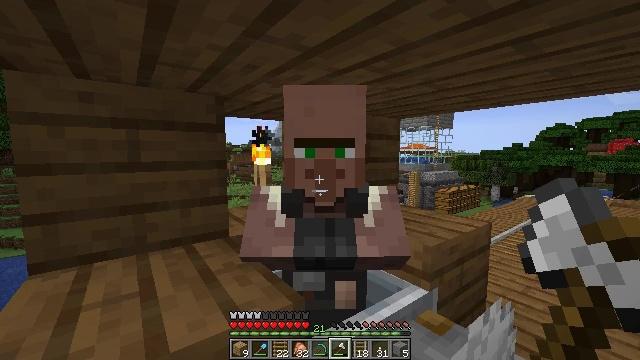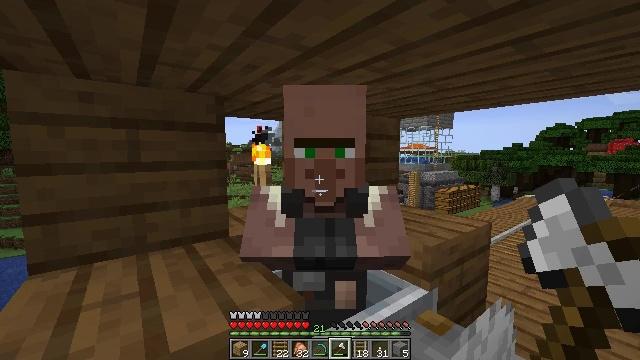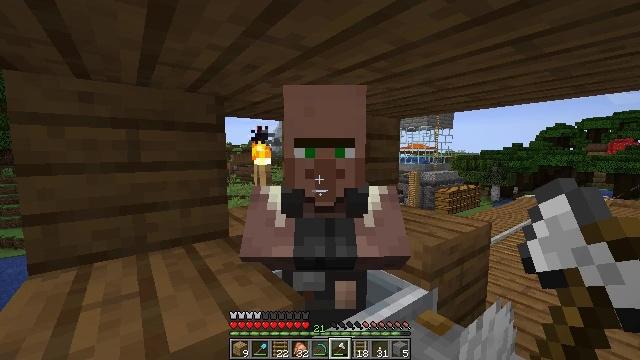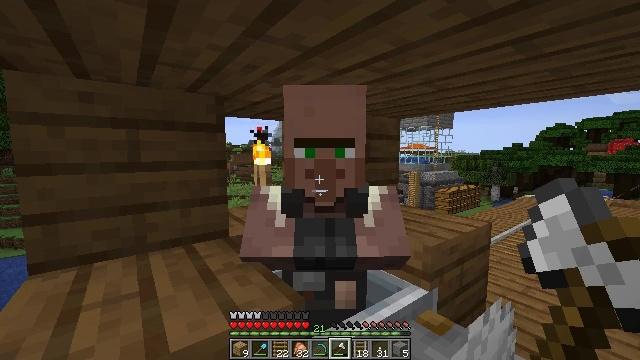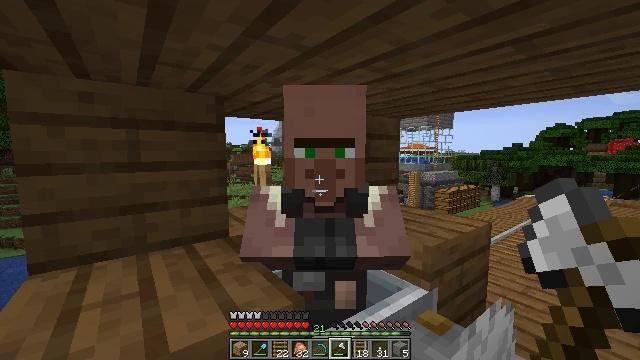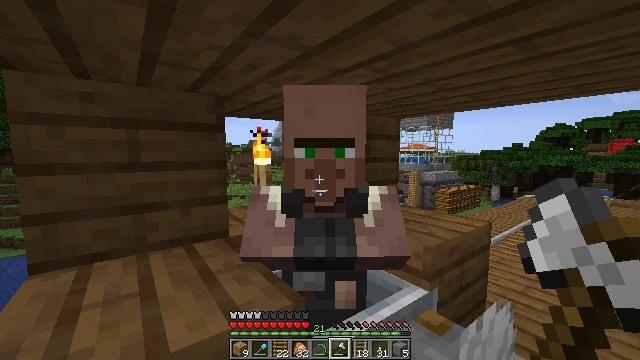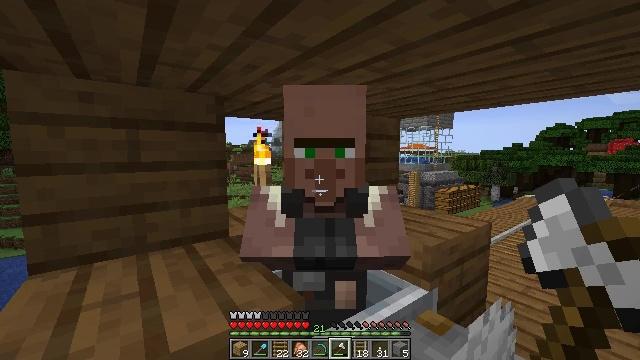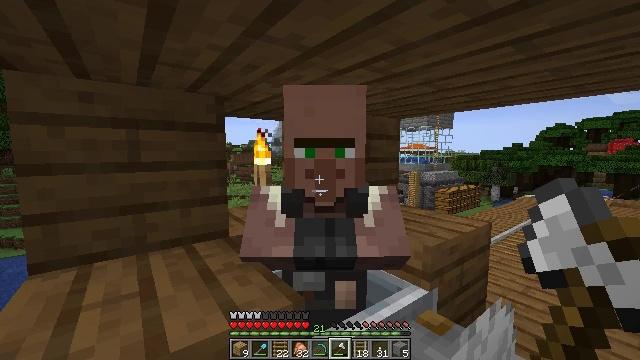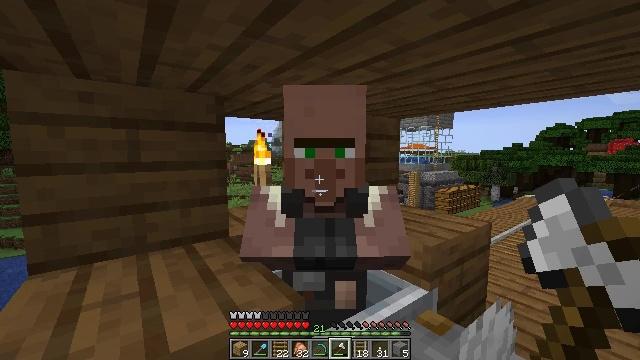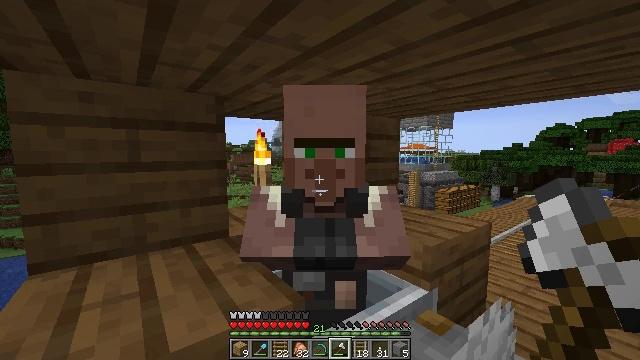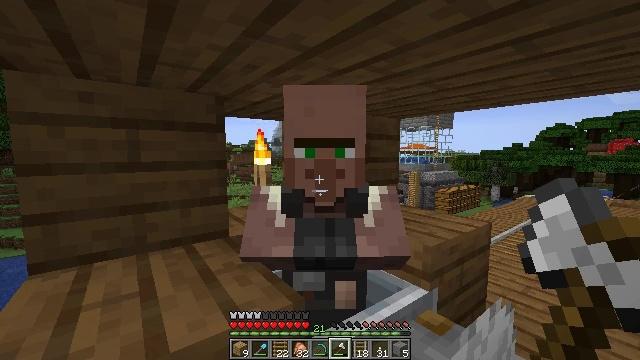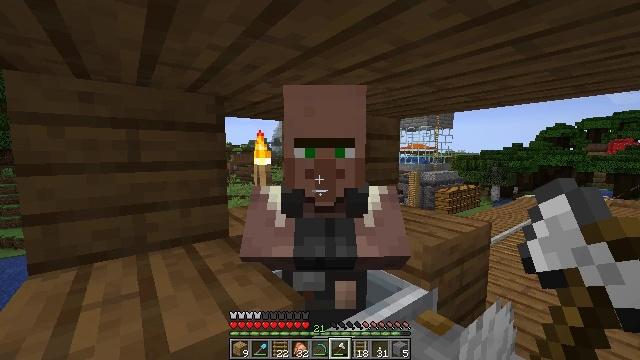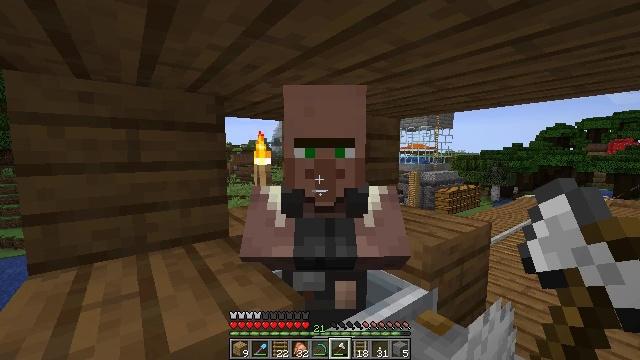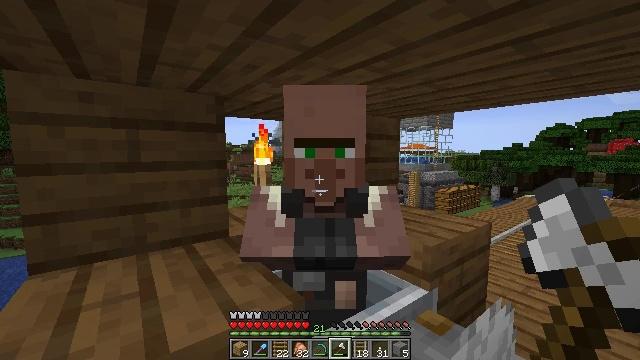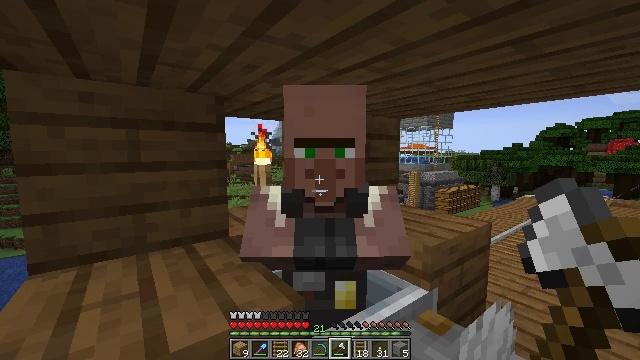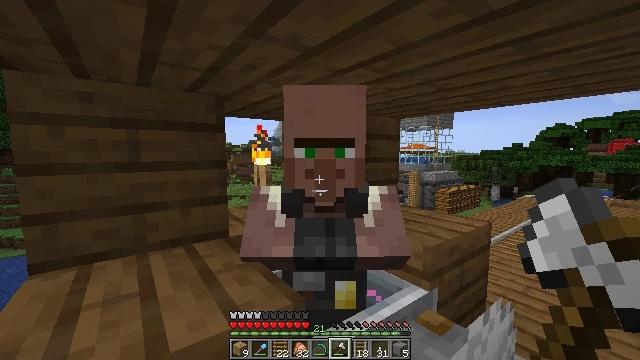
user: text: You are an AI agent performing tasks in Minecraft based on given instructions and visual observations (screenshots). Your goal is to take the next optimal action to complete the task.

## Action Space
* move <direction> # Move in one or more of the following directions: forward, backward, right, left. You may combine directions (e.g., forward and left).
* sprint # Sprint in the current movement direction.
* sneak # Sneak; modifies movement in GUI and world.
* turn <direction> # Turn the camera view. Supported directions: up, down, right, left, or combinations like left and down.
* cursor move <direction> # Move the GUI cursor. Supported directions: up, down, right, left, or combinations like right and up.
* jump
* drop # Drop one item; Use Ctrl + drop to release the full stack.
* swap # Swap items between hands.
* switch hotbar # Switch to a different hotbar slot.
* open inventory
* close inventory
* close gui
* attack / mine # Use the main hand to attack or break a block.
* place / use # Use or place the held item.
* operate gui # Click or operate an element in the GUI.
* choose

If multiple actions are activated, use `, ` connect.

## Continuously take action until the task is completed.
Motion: motion action
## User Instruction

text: Transform diorite into polished diorite using the crafting table.
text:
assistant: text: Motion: no_op
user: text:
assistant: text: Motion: no_op
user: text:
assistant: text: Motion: no_op
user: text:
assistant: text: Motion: no_op
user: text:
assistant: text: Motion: no_op
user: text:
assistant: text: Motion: no_op
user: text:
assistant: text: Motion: no_op
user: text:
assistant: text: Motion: no_op
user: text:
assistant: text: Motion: no_op
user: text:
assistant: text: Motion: no_op
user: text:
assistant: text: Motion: no_op
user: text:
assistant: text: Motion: no_op
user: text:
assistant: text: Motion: no_op
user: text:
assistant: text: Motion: no_op
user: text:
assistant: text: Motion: no_op
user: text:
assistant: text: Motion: no_op
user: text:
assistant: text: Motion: no_op
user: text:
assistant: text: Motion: no_op
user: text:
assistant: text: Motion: no_op
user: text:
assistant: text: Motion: no_op
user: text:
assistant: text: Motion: no_op
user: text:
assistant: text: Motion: no_op
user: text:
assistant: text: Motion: no_op
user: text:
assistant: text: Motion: no_op
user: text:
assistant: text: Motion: no_op
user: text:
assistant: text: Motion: no_op
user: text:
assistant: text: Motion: no_op
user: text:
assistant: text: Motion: no_op
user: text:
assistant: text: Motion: no_op
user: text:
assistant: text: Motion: no_op